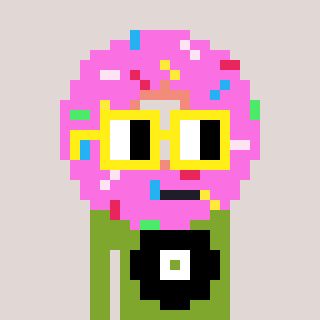
a pixel art character with square yellow glasses, a doughnut-shaped head and a slimegreen-colored body on a warm background